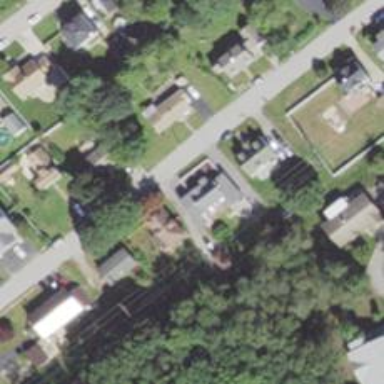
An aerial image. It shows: Residential driveway.